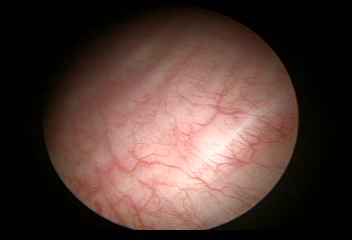
Modality: WLC
Class: Normal mucosa
Bladder cancer association: No